【题型】解答题　【知识点】立体几何　【难度】medium
如图，已知平面四边形
$ABCP$中，$D$为$PA$的中点，$PA \perp AB$，$CD \parallel AB$，且$PA = CD = 2AB = 4$。将此平面四边形$ABCP$沿$CD$折成直二面角$P-DC-B$，连接$PA$、$PB$，设$PB$中点为$E$
。

\begin{tikzpicture}
\draw[->, thick, line width=2pt] (0,0) -- (3,0);
\end{tikzpicture}

(1) 求直线
$AB$与平面$PBC$
所成角的正弦值；

(2) 在线段
$BD$上是否存在一点$F$，使得$EF \perp$平面$PBC$？若存在，请求出$\frac{DF}{DB}$
的值；若不存在，请说明理由。
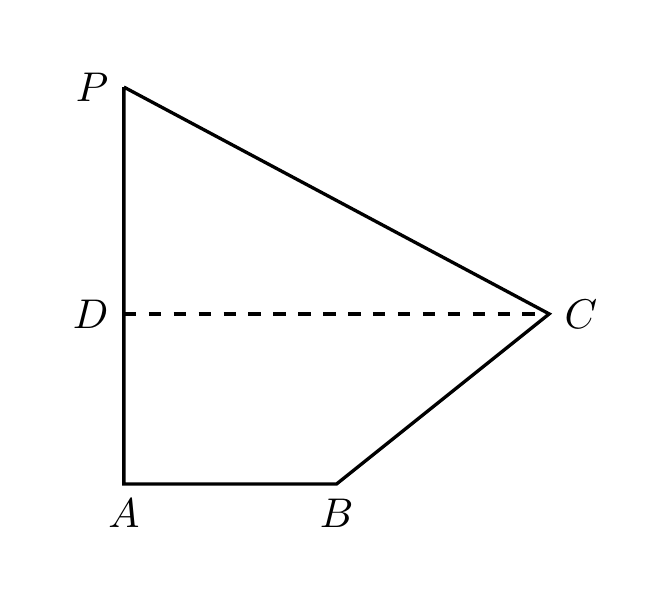
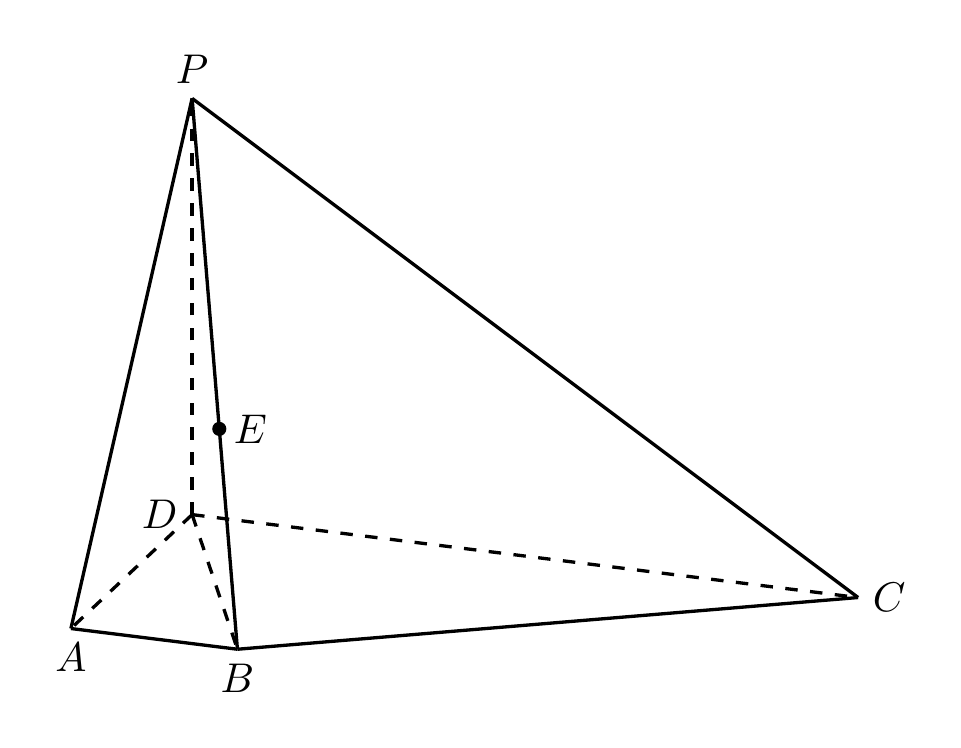
【解答】
\textbf{【答案】} (1) $\frac{\sqrt{6}}{6}$；(2) 存在，$\frac{1}{4}$

\vspace{1em}
\noindent
\textbf{【解析】} (1) $\because PA \perp AB$，$CD \parallel AB$
，
$\therefore PA \perp CD$，即$PD \perp CD$，$AD \perp CD$
。
又
$\because$ 二面角$P-DC-B$为直角，$\therefore PD \perp AD$
，
$\therefore$ 建立空间直角坐标系$D-xyz$
。

$\because PA = CD = 2AB = 4$，$D$为$PA$
的中点，
$\therefore PD = AD = 2$，$A(2,0,0)$，$B(2,2,0)$，$C(0,4,0)$，$P(0,0,2)$
，

则
$\overrightarrow{AB} = (0,2,0)$，$\overrightarrow{BP} = (-2,-2,2)$，$\overrightarrow{BC} = (-2,2,0)$
。

设
$\vec{n} = (x_1,y_1,z_1)$为平面$PBC$
的一个法向量，
则
\[
\begin
{cases}
\overrightarrow{BP} \cdot \vec{n} = -2x_1 - 2y_1 + 2z_1 = 0 \\
\overrightarrow{BC} \cdot \vec
{n} = -2x_1 + 2y_1 = 0
\end
{cases},
\]
令
$x_1 = 1$，则$\begin{cases} y_1 = 1 \\ z_1 = 2 \end{cases}$
，
$\therefore \vec{n} = (1,1,2)$
。

设直线
$AB$与平面$PBC$所成角为$\theta$
，
\[
\sin\theta = |\cos\langle\overrightarrow{AB},\vec{n}\rangle| = \frac{|\overrightarrow{AB} \cdot \vec{n}|}{|\overrightarrow{AB}||\vec{n}|} = \frac{2}{2\sqrt{6}} = \frac{\sqrt
{6}}{6}.
\]

---

(2) 存在这样的点
$F$
。

设
$\overrightarrow{DF} = \lambda\overrightarrow{DB} = (2\lambda,2\lambda,0)$
，
$\because PB$中点为$E$，$\therefore E(1,1,1)$
，
则
$\overrightarrow{FE} = (1-2\lambda,1-2\lambda,1)$
。

当
$EF \perp$平面$PBC$
时，
\[
\begin
{cases}
\overrightarrow{BP} \cdot \overrightarrow{FE} = -2 + 4\lambda - 2 + 4\lambda + 2 = 0 \\
\overrightarrow{BC} \cdot \overrightarrow{FE} = -2 + 4\lambda + 2 - 4\lambda
 = 0
\end
{cases},
\]
解得
$\lambda = \frac{1}{4}$
，
即
$\frac{DF}{DB} = \frac{1}{4}$
。

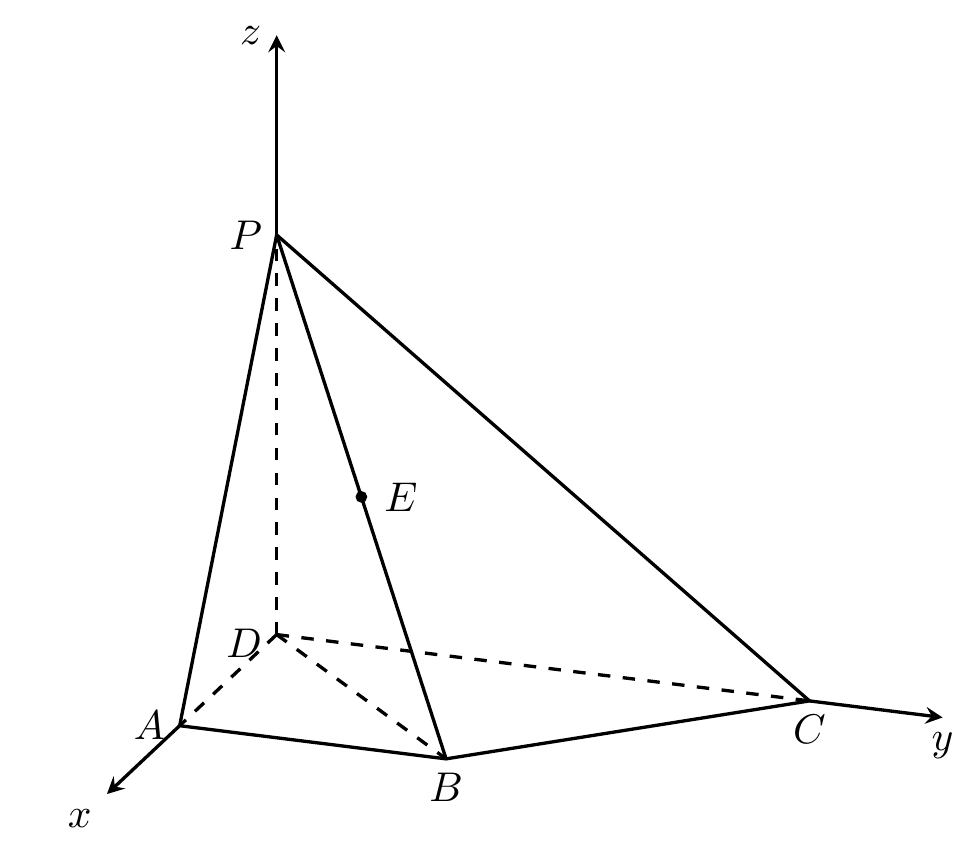
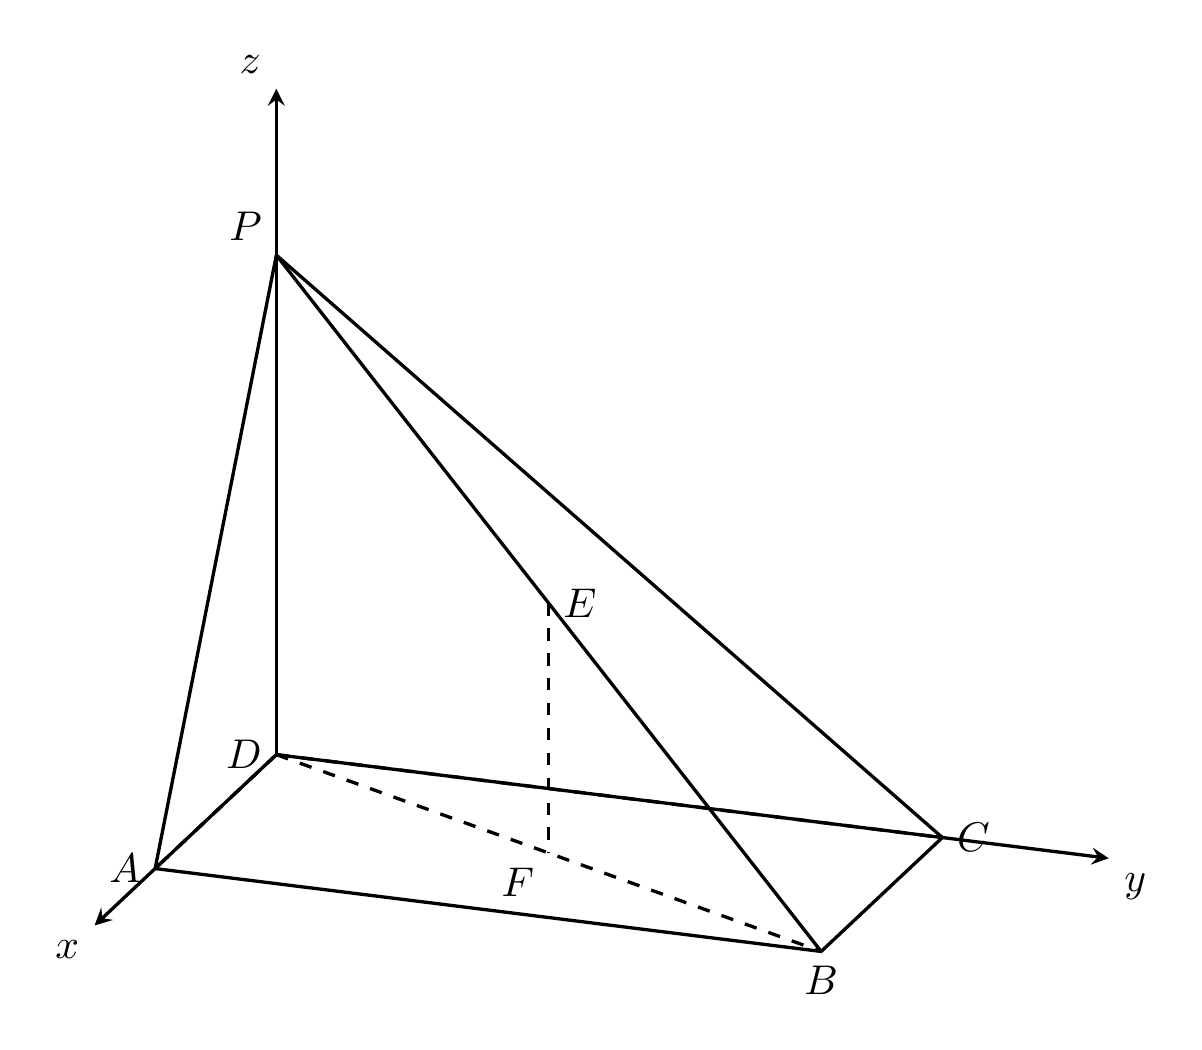